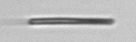
Label: fiber